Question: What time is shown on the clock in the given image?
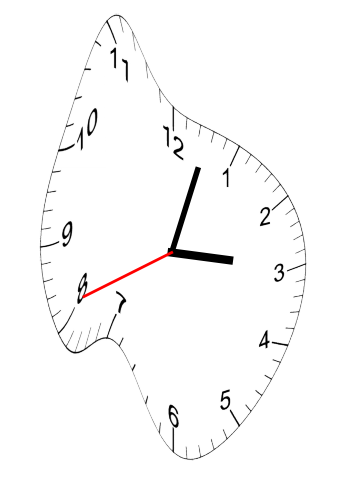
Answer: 03:02:41